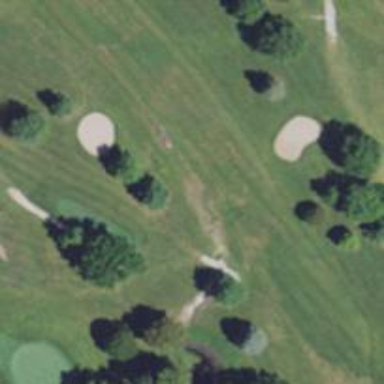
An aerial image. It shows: Grassy area designated as golf fairway.